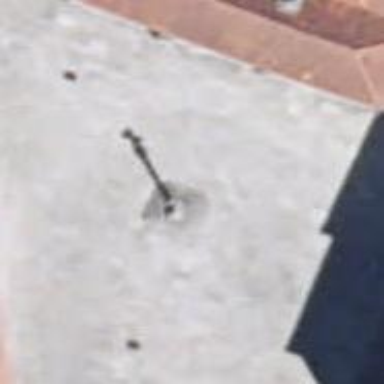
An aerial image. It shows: Wayside cross with historic significance.